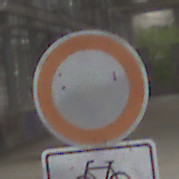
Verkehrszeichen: VerbotFahrzeugeAllerArt
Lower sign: EinspurigeFahrzeugeFrei1
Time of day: Midday
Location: Roofed (Special)
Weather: Overcast
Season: NotSpecified
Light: Natural